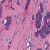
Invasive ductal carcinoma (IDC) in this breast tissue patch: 1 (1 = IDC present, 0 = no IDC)